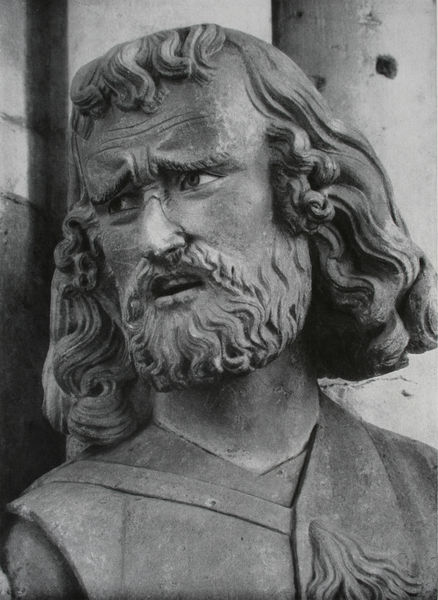
Titel: Westchor, Sizzo
Standort: Naumburg (Saale)
Institution: Dom
Schlagwörter: held, kopf, mann, schatten, umhang, weiß, ausschnitt, frisur, grau, haar, holz, kleid, mund, nase, schwarz, stirn, säule, blick, bart, hemd, wand, augen, band, böse, falten, gesicht, kleidung, stein, trauer, vollbart, hals, kirche, figur, gewand, haare, mantel, augenbrauen, gotik, kinn, lippen, locken, traurig, pony, skulptur, statue, wangen, fassade, mauer, falte, sprechen, detail, ernst, brauen, büste, mimik, kordel, plastik, augenbraue, kinnbart, foto, fotografie, offen, links, schwarz-weiß, loch, verkniffen, schnitzerei, verzweiflung, zähne, runzeln, frisue, sandstein, schmerz, mittelalter, wams, chor, wut, heiliger, lock, erstaunt, zorn, schwar, figut, westchor, jude, überrascht, apostel, zweifel, mitleid, nisch, auschnitt, naumburg, gewnd, stirnrunzeln, zornig, stifterfigur, mitgefühl, naumburger meister, 1250, gisbert, tasselschnur, schmerzvoll, dskulptur, verzweeiflung, lapostel, spricht, brauebart